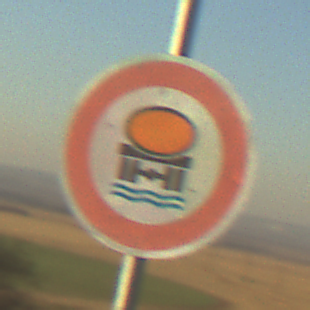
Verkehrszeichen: VerbotFahrzeugeWassergefaehrdenderLadung
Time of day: SunriseSunset
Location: Outdoor (Nature)
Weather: Clear
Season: NotSpecified
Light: Natural